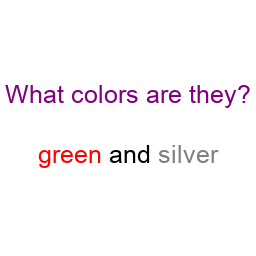
Color: red, gray
Color name shown: green, silver
Background color: white
Question text color: purple